Question: In jenkins you can enable a project-based security matrix.
Unfortunatly I can't find any documentation the option .

The <URL> describes these options:
- - -
But I've found no documentation for :
-
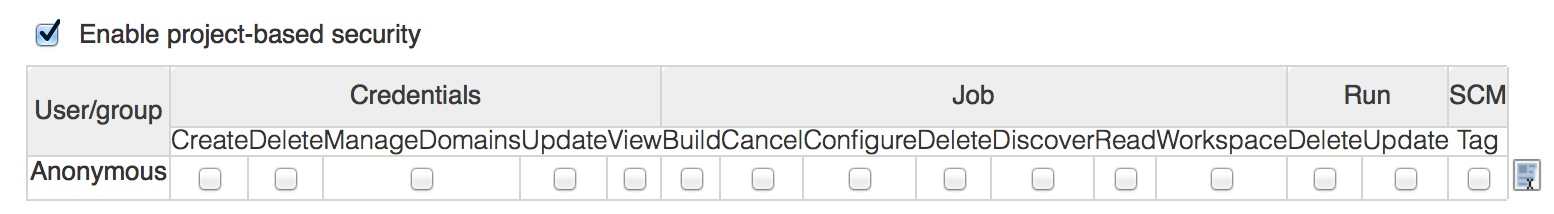
Answer: I confirm it's to configure the global credentials, there is no credentials per project.
By checking the option "Enable project-based security", this will allow you to customize the permissions per job (but not the credentials).
I hope it help :)